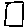
Label: square